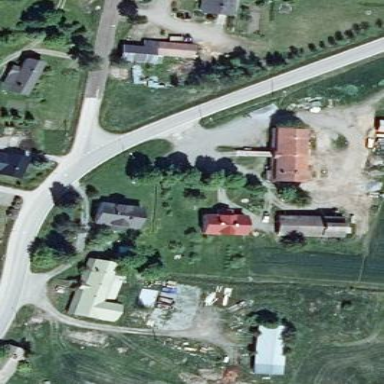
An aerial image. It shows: Farmyard area.